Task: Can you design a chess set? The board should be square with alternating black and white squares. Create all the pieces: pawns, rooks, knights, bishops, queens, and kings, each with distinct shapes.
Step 779:
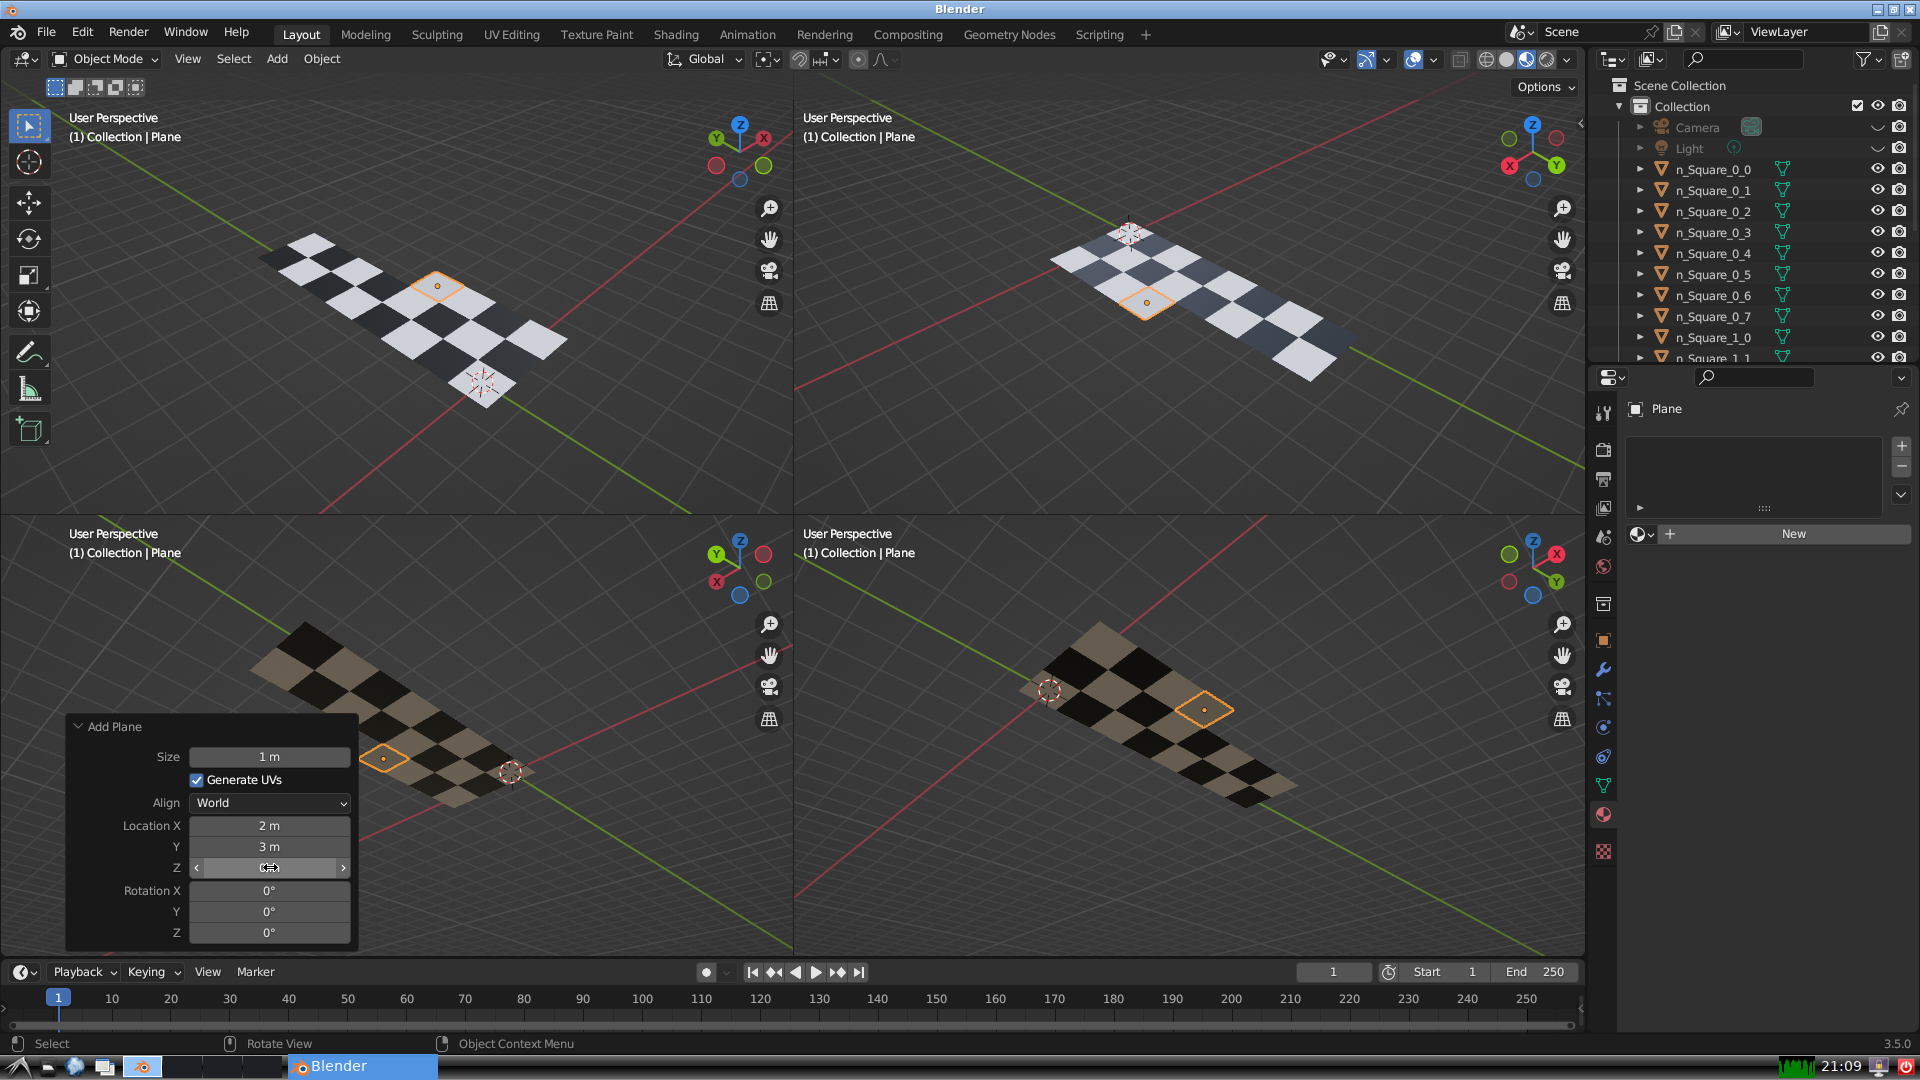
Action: {"mouse_move": [960, 540]}